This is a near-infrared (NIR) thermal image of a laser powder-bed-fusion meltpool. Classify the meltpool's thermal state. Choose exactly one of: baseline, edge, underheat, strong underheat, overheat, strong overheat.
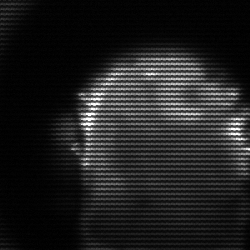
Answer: baseline